Question: I am currently working on an audit log that keeps track of the version history of the various items i.e. tracks the actual changes along with a marker stating the type of change (created, updated or deleted).
Now with each there is also a 'status' column showing the status of that item (open, agree, maybe).
: Get the count of the status of items per day till now. So the output should look something like this:
'''
day | status | count
---------------------
1 | open | 3
2 | open | 4
2 | maybe | 1
2 | agree | 2
3 | open | 2
3 | agree | 2
'''
and so on. I've been struggling to frame this query from the audit log table ('wc_audit_log') that looks like the image below. There are other columns but are mostly text and irrelevant for this query (IMHO :)

I've tried playing around with various combinations of 'group by' and 'order by' as well as the 'year, dayofmonth, month' functions, but can't seem to wrap my head around how to frame this query. The trickiest part being the 'day' boundaries and duplicates with respect to version control. That is, it's entirely possible to have an item be updated multiple times without any status updates in the same day or transition through multiple statuses within the same day.
So in case of status based duplicates, the latest timestamped item would be selected. I.e. if an item was updated twice and the status was 'open' both the times, just pick the last one. Double counting is fine i.e. if the item was open and agreed on the same day it's okay for it to be counted in both places.
However, I'm still unable to figure out how to frame such a query. The image above should shows a part of the table for only those columns that are relevant but should also give an idea of the duplicates etc. involved making this a non-trivial query in my opinion.
PS: The items marked as deleted wouldn't be considered so aren't part of the table above. However, the above holds true even if the item was deleted but existed 'in the past'
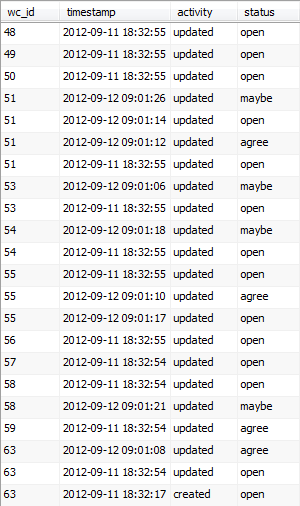
Answer: I think this does what you want. It counts the number of wc_ids that have any given status on each day. It does not count duplicates within a day.
'''
select extract(year from timestamp), extract(month from timestamp),
extract(day from timestamp),
status, count(distinct wc_id)
from a
group by extract(year from timestamp), extract(month from timestamp),
extract(day from timestamp), status
order by 1, 2, 3, 4
'''
However, if there are duplicates across days, then the id gets counted twice with the same status on the two days.